Question: I merged 190 networks obtained from KEGG using Cytoscape. The merged network has a node called 'container' that is very highly connected to several other nodes. The node 'container' does not come from the original pathway files. What does this node represent and what is its significance?

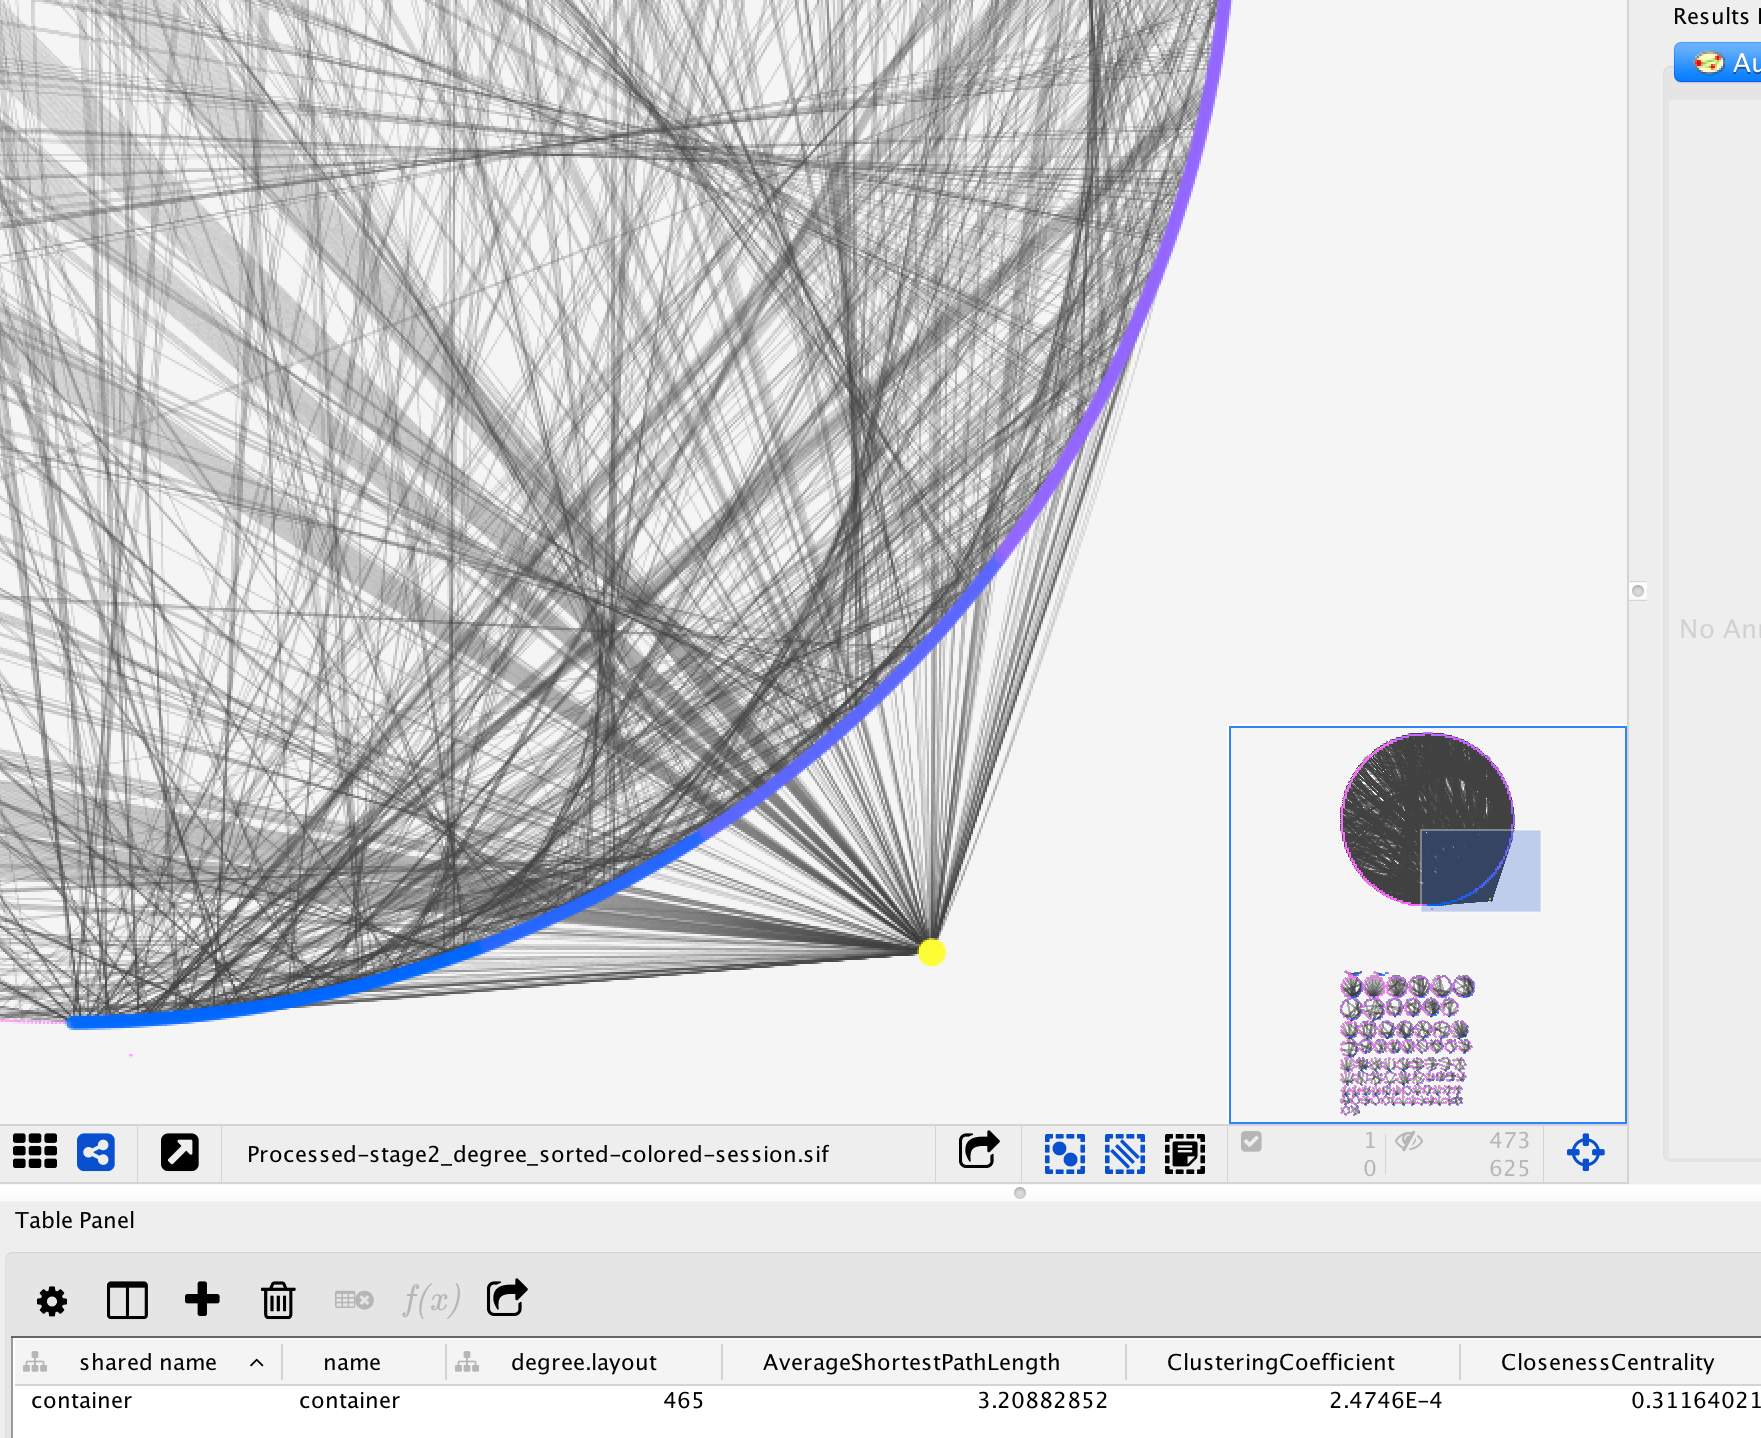
Answer: I'm pretty sure that doesn't come from Cytoscape's merge tool either. My best guess is that some of your pathways have "container" nodes that wrap a complex or group of genes. During merge, these would all become the same node. Even if you don't see a "container" node in the network view, check to see if it appears in the node table anywhere.
-- scooter